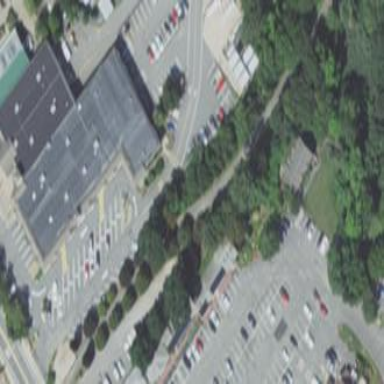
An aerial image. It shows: Retail building.